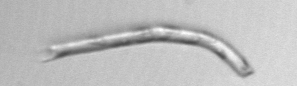
Label: Eucampia_morphytype1